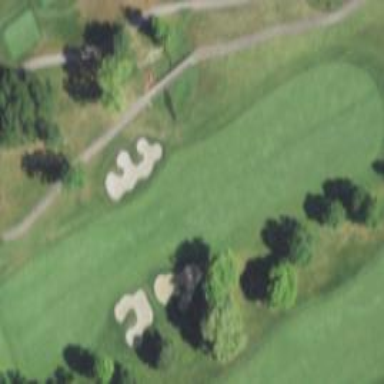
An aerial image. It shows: Golf hole.